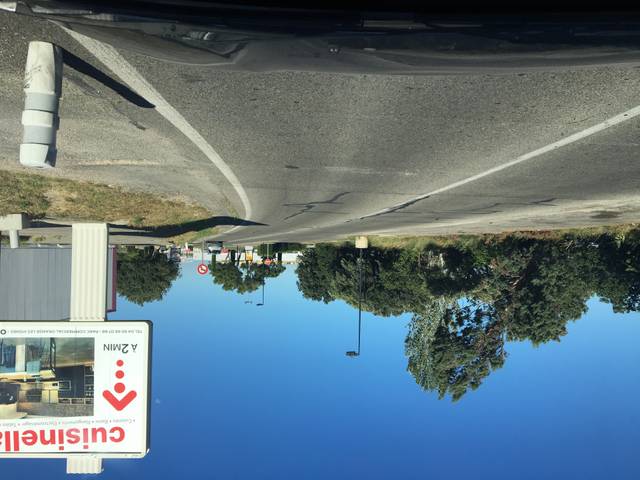
Region: France
Coordinates: 44.119, 4.839